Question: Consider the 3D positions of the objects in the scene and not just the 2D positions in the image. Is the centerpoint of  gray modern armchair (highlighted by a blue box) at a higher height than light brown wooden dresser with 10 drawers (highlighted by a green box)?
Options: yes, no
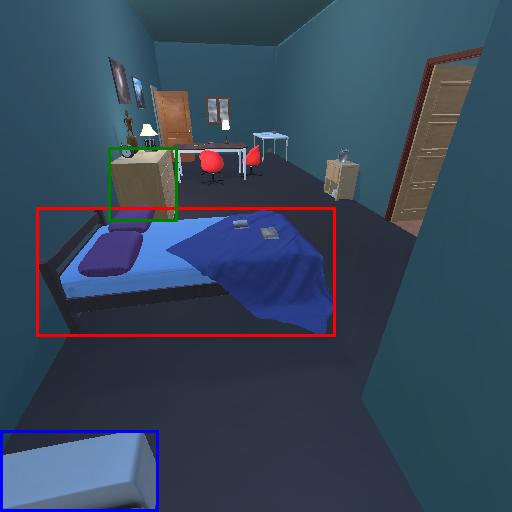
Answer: yes